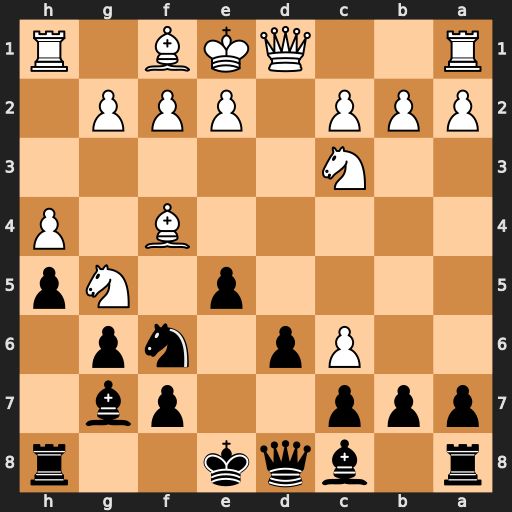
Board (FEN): r1bqk2r/ppp2pb1/2Pp1np1/4p1Np/5B1P/2N5/PPP1PPP1/R2QKB1R
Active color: b
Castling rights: KQkq
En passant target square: -
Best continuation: exf4 cxb7 Bxb7